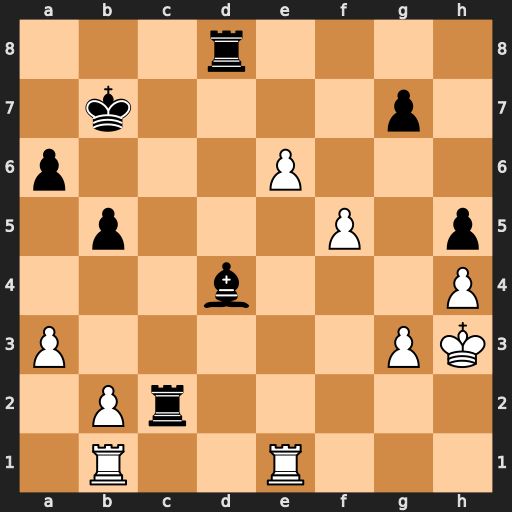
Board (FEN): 3r4/1k4p1/p3P3/1p3P1p/3b3P/P5PK/1Pr5/1R2R3
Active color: w
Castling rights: -
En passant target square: -
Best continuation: Rbd1 Bf6 Rxd8 Bxd8 e7 Bxe7 Rxe7+